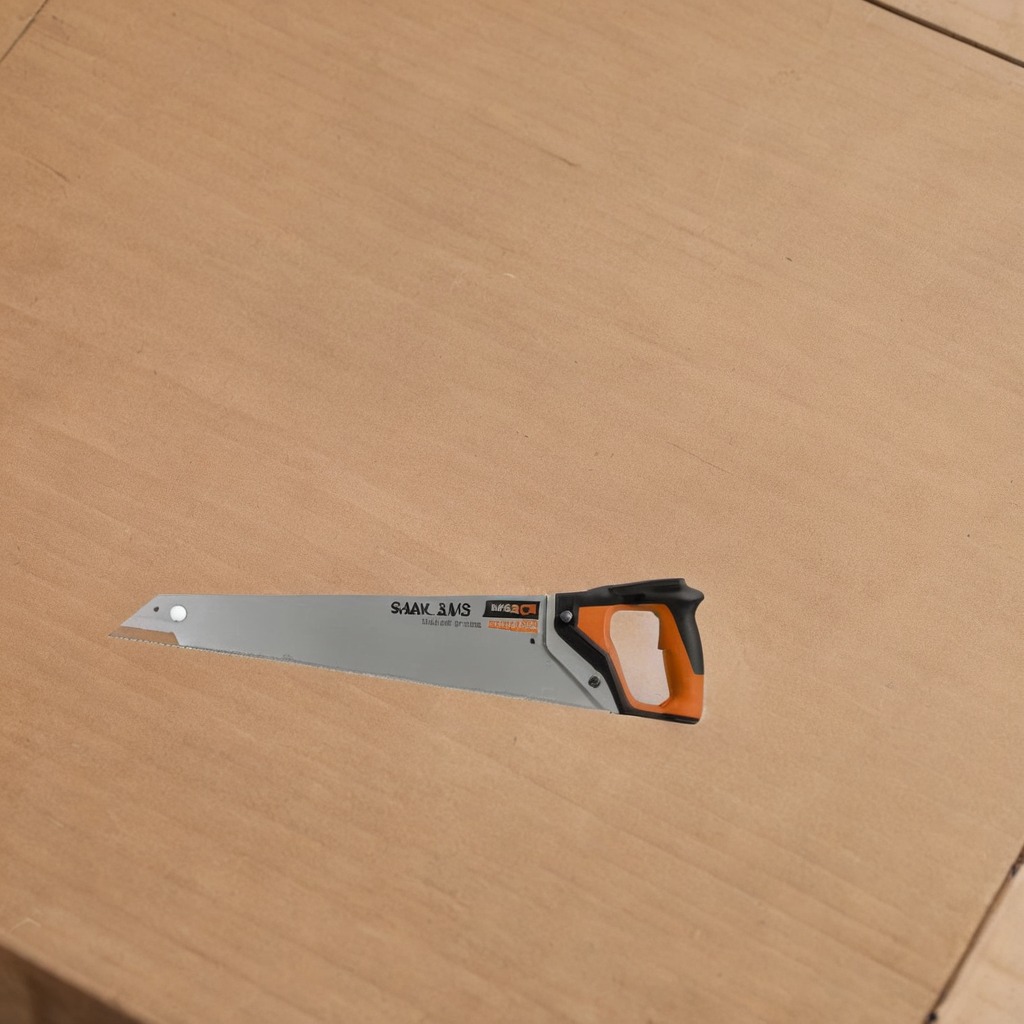
A metal saw is lying on the cardboard box surface.